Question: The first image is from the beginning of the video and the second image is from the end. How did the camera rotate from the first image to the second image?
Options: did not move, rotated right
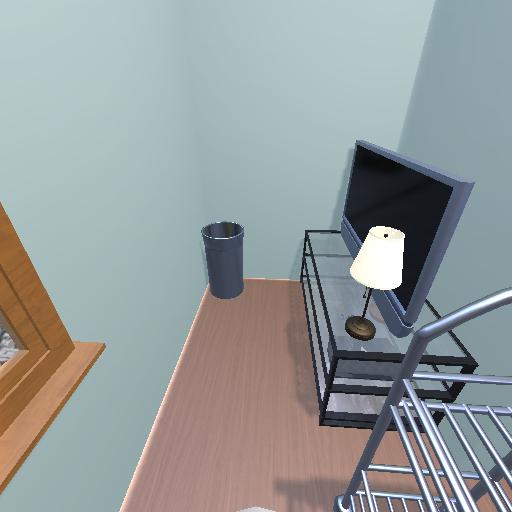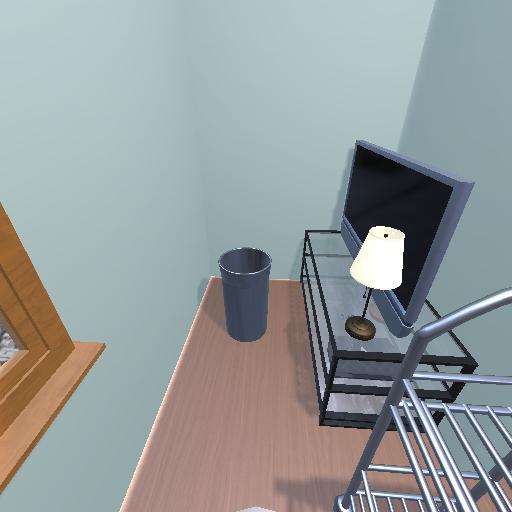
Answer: did not move